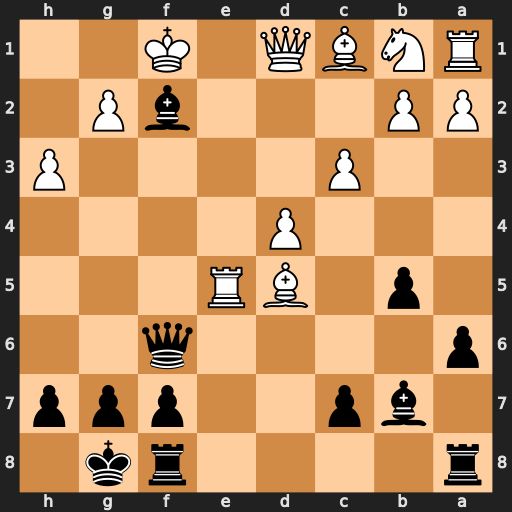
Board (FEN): r4rk1/1bp2ppp/p4q2/1p1BR3/3P4/2P4P/PP3bP1/RNBQ1K2
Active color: b
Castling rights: -
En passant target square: -
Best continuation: Bxd4+ Qf3 Qxe5